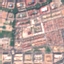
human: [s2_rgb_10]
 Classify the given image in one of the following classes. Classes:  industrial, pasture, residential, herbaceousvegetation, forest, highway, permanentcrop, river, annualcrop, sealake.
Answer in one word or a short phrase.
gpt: Residential